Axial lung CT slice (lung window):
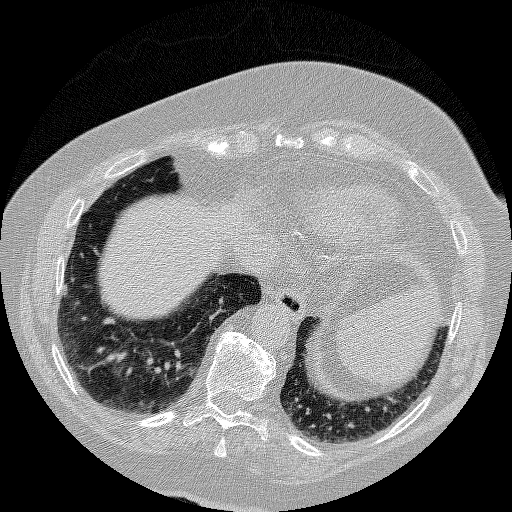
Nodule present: no